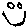
Label: smiley face